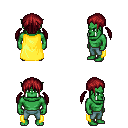
a pixel art fantasy rpg character, male body template, orc, green skin, yellow cape, teal pants, brunette twin-tailed hairstyle, four views (front, back, left, right), 2x2 character sprite sheet, small pixel art, hard edges, no anti-aliasing